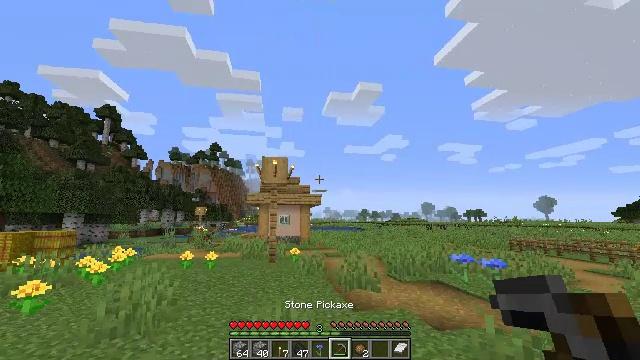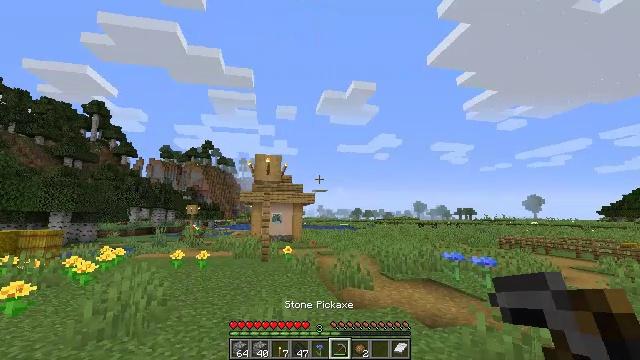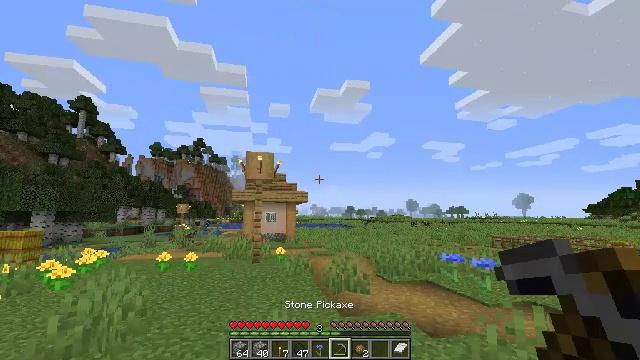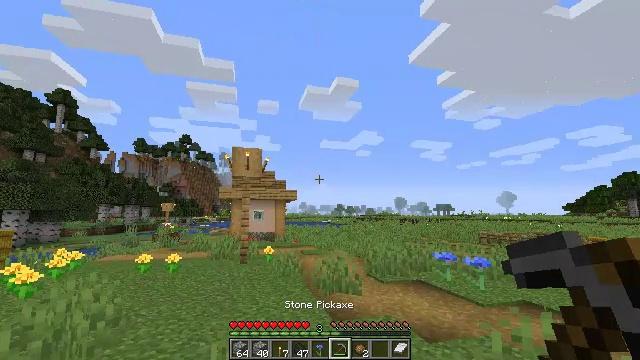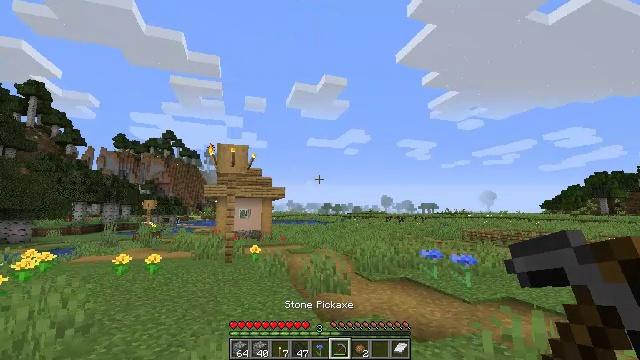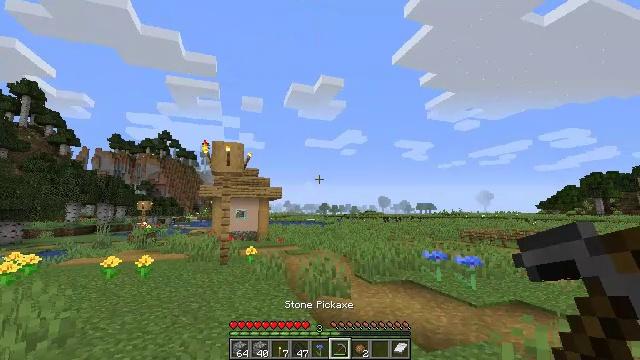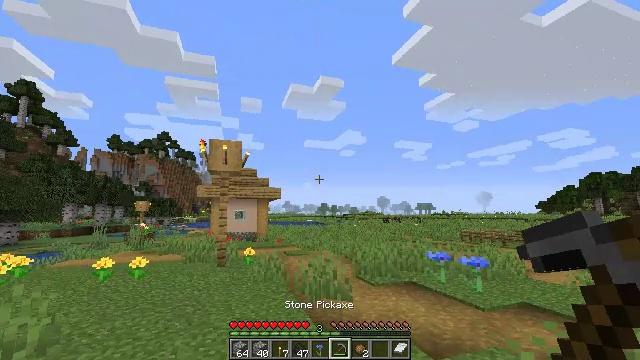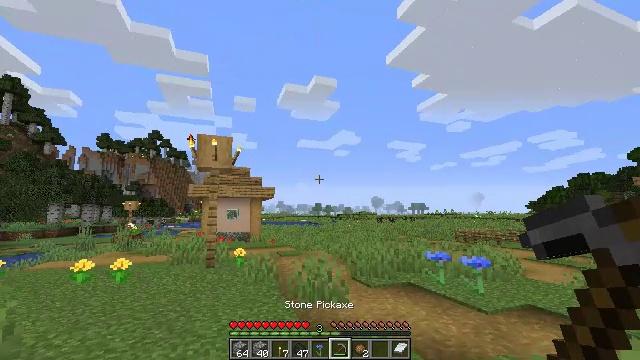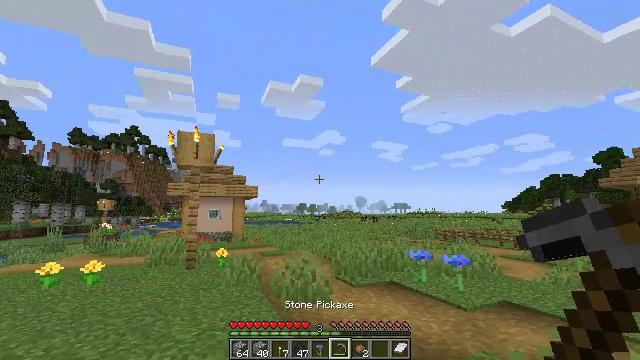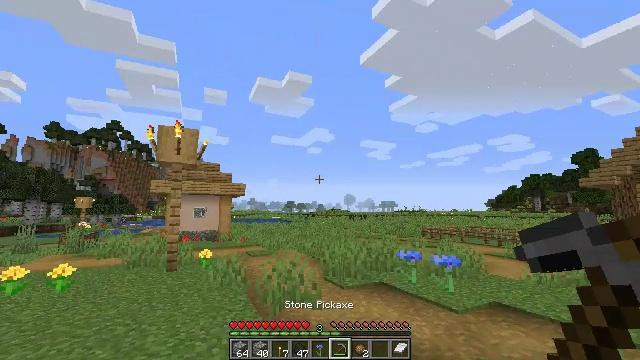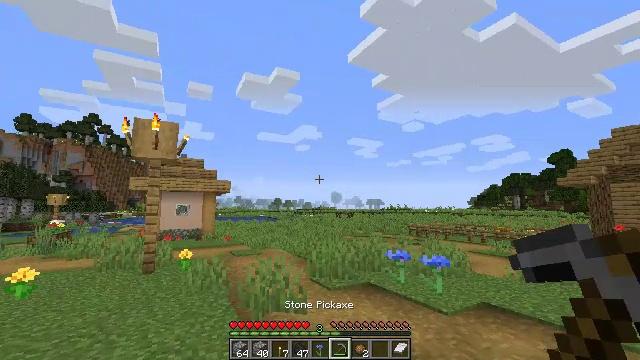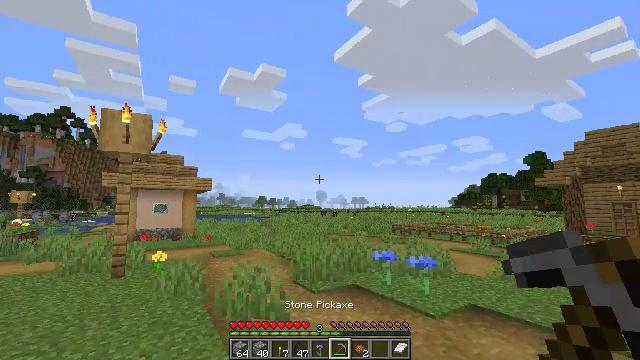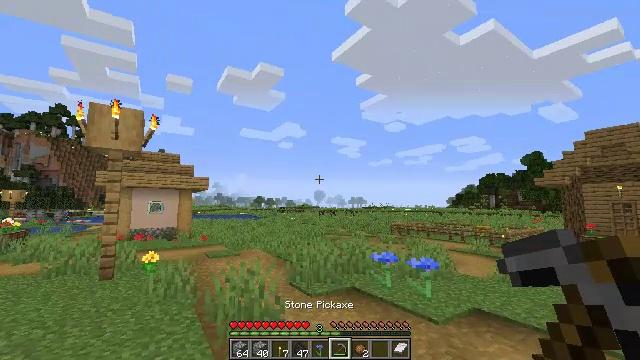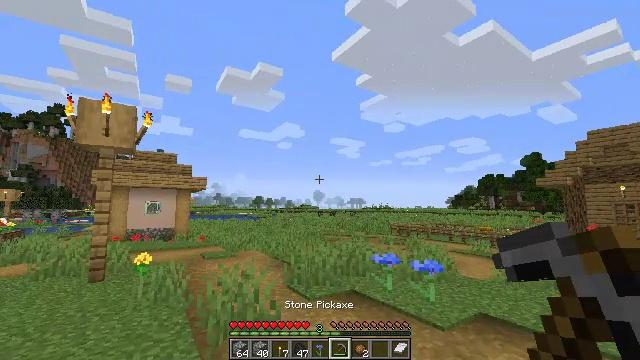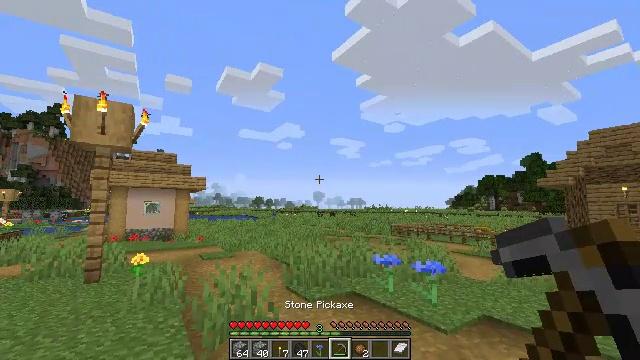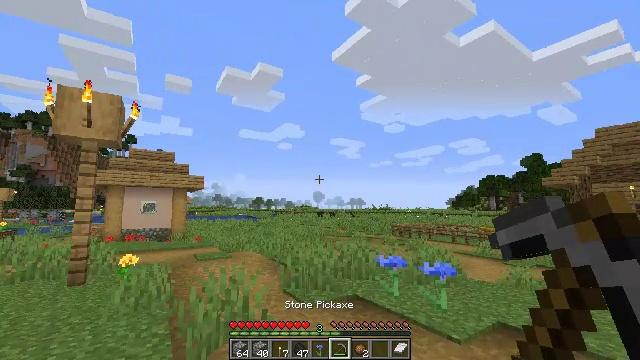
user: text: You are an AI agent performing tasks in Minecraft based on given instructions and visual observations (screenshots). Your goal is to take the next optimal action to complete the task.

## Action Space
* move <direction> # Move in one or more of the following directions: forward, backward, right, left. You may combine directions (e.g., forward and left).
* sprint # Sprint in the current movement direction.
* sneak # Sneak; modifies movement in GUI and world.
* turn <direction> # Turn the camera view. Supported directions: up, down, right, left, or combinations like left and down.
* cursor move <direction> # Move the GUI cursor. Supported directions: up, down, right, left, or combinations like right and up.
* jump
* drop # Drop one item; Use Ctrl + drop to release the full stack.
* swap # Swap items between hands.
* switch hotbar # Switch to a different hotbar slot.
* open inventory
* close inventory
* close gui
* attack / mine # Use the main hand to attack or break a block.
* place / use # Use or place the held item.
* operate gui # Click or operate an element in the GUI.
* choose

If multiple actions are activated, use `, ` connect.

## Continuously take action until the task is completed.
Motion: motion action
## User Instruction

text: Clear the ground by mining grass.
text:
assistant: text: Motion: move forward, turn right
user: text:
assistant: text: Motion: move forward, turn right
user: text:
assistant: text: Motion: move forward, turn right
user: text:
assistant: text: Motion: move forward, turn right
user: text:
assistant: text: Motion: move forward
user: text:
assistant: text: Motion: move forward
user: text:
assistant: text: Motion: move forward, turn right
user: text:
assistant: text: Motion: move forward, turn right
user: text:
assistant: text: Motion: move forward, turn right
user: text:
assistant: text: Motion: move forward, turn right
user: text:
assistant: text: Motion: move forward, turn right
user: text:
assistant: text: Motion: move forward
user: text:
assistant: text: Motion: move forward
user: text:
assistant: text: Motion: move forward
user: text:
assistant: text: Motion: move forward
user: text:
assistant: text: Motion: move forward
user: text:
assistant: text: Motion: move forward
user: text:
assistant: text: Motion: move forward
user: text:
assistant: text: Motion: move forward
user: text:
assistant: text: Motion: move forward
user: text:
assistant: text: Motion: move forward
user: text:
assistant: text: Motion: move forward
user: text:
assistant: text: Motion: move forward
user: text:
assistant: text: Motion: move forward
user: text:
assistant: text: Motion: move forward
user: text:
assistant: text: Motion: move forward
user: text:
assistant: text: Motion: move forward
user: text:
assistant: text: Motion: move forward, open inventory
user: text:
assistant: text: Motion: move forward, open inventory
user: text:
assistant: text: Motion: move forward, open inventory